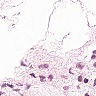
Metastatic tissue present: no